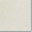
Piece: xx